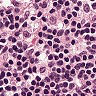
Metastatic tissue present: no